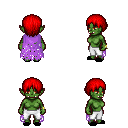
a pixel art fantasy rpg character, female body template, orc, green skin, maroon tattered cape, white pants, red plain hairstyle, bracelets, black slippers, four views (front, back, left, right), 2x2 character sprite sheet, small pixel art, hard edges, no anti-aliasing